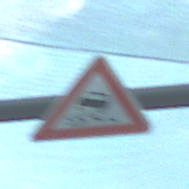
Verkehrszeichen: SchleuderOderRutschgefahr
Umgebung: Roofed, Special
Tageszeit: MorningAfternoon
Wetter: PartlyCloudy
Licht: Natural
Jahreszeit: NotSpecified
Kontrast: MediumContrast